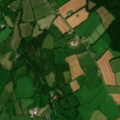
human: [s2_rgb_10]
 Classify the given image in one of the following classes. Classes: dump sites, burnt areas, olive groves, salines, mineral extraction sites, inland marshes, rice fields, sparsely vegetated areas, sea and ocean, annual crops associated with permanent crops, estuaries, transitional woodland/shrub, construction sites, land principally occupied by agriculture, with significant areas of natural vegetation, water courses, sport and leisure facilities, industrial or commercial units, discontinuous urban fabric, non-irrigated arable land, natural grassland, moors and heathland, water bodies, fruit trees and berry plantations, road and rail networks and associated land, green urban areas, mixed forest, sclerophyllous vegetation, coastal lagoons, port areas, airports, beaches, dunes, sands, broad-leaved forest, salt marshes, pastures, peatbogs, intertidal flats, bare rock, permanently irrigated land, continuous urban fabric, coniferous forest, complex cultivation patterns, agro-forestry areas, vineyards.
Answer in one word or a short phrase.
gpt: pastures, complex cultivation patterns, broad-leaved forest